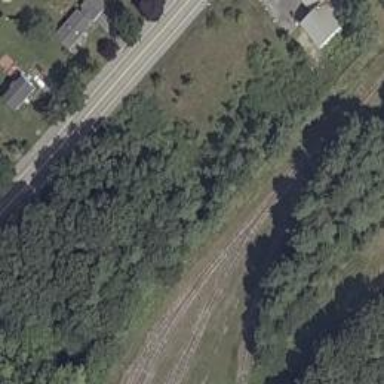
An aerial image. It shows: Abandoned railway.